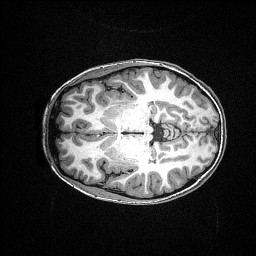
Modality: T1w
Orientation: axial
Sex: female
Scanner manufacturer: siemens
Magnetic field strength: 3 T
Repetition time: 2.3 s
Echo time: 0.00336 s